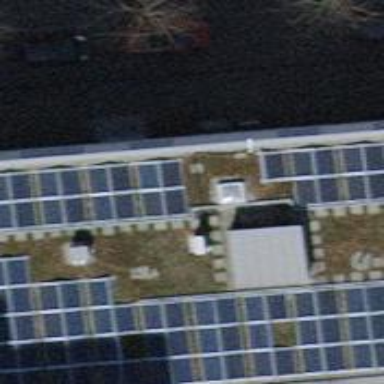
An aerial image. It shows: Solar power generator using photovoltaic panels.